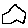
Label: hexagon